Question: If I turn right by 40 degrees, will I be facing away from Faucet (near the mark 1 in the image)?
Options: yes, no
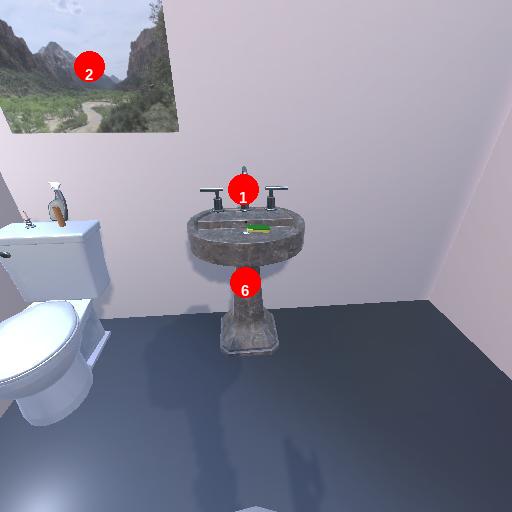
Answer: yes